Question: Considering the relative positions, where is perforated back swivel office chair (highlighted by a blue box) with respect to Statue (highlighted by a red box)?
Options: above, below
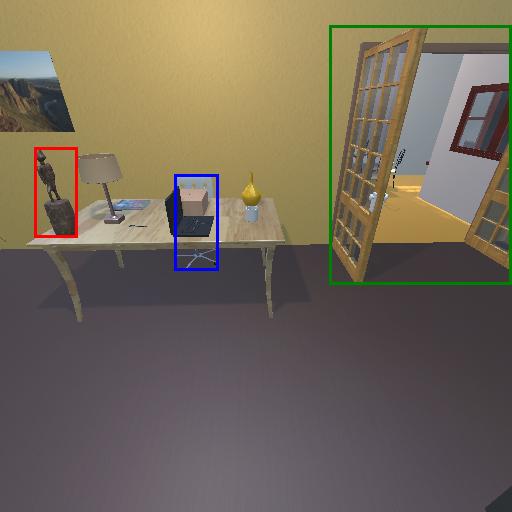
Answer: above